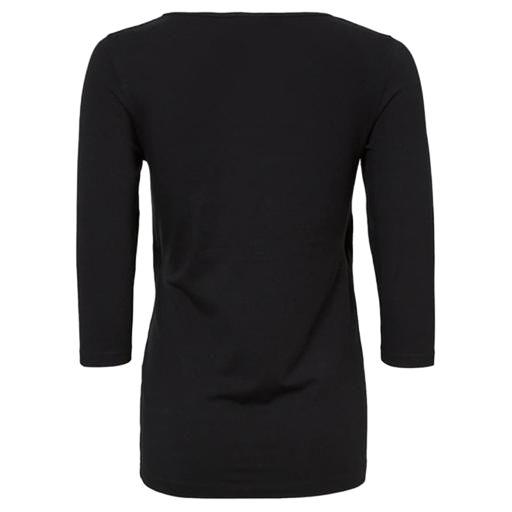
black three-quarter-sleeve scoop-neck t-shirt only macy, black three-quarter-sleeve top only macy, black long t-shirt, white background